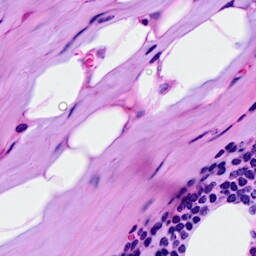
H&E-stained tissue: Breast